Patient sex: F
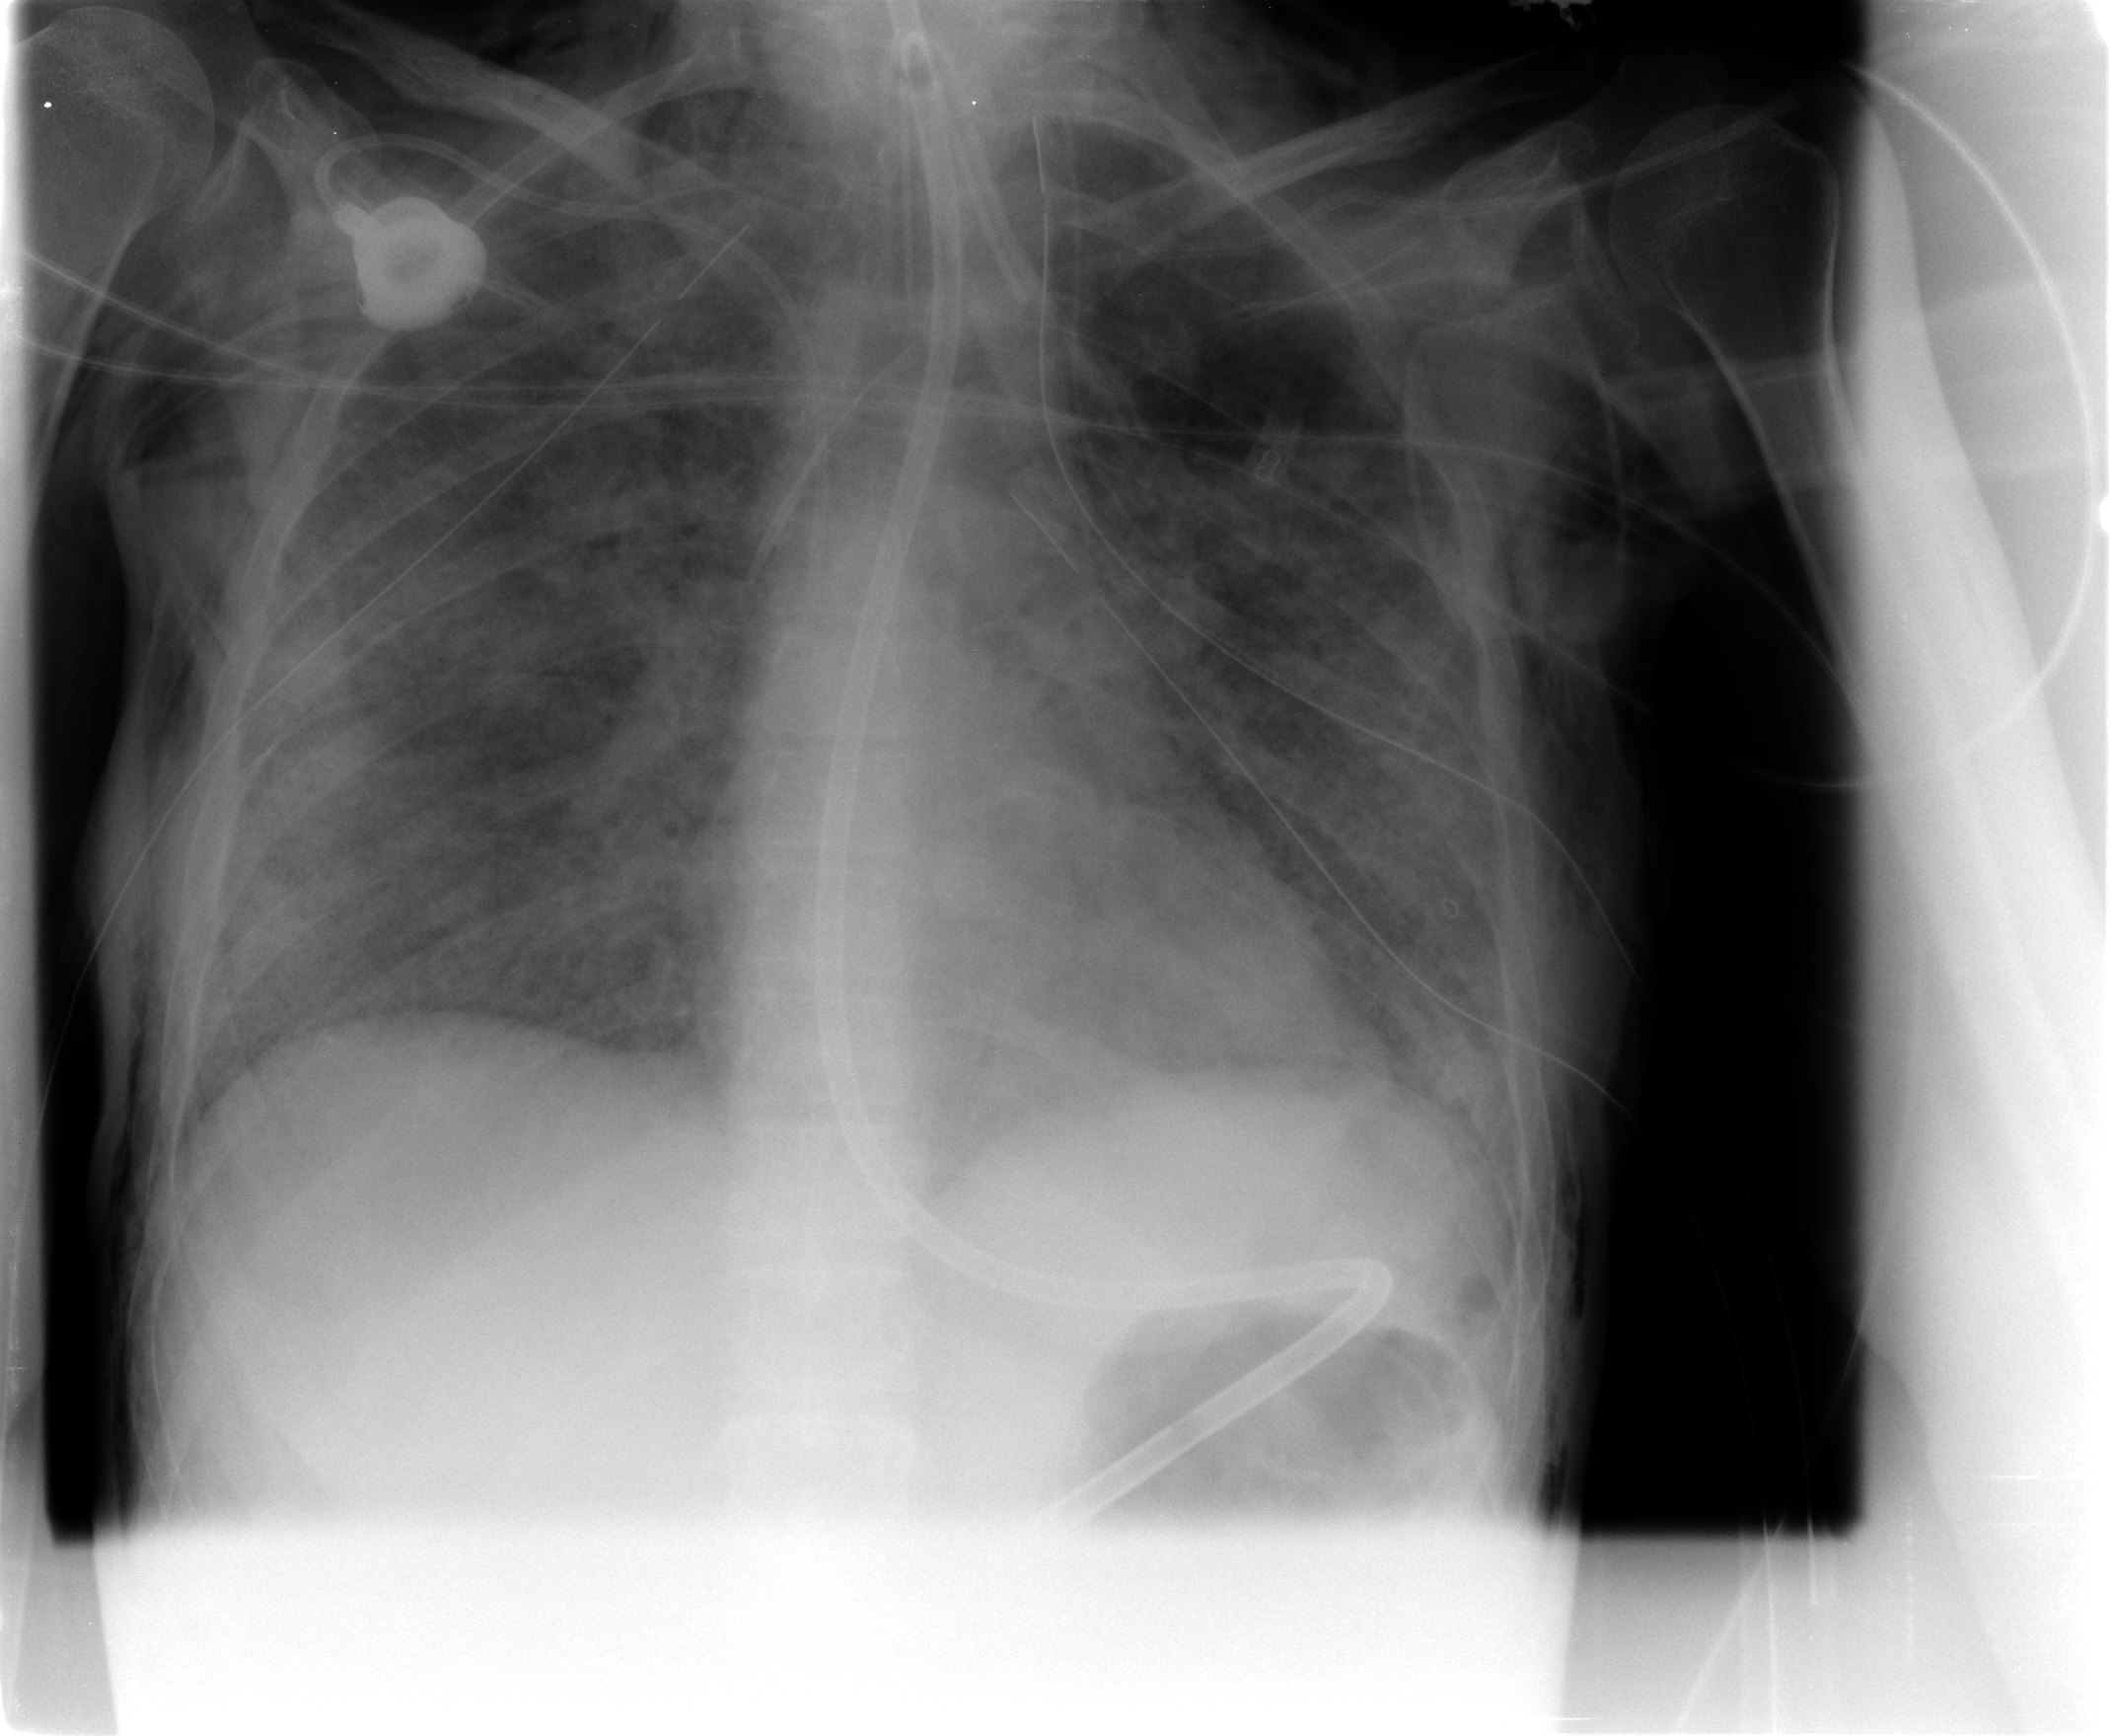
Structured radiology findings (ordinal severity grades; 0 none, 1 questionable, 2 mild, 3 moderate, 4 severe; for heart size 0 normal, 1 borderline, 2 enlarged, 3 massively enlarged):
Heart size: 0
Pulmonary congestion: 2
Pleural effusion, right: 2
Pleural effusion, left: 0
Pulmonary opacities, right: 3
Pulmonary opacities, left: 3
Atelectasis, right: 0
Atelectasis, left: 0